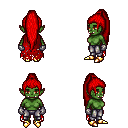
a pixel art fantasy rpg character, female body template, orc, green skin, red tattered cape, metal pants, red extra-long topknot hairstyle, metal gloves, gold boots, four views (front, back, left, right), 2x2 character sprite sheet, small pixel art, hard edges, no anti-aliasing